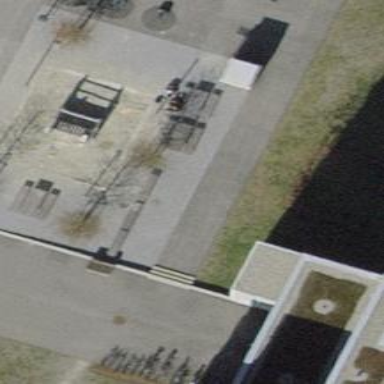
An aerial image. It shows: Picnic table located in leisure land area.